A bearing vibration time series has been folded into this square grayscale image, one row per segment of consecutive samples. What is the most likely bearing condition (normal, inner_race, outer_race, ball)?
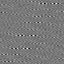
Answer: inner_race